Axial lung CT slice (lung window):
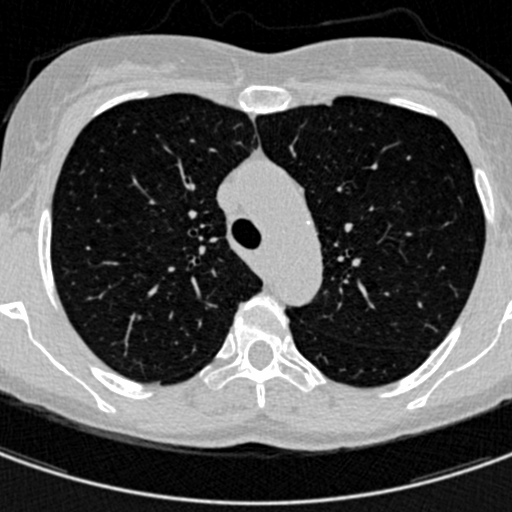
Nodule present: no